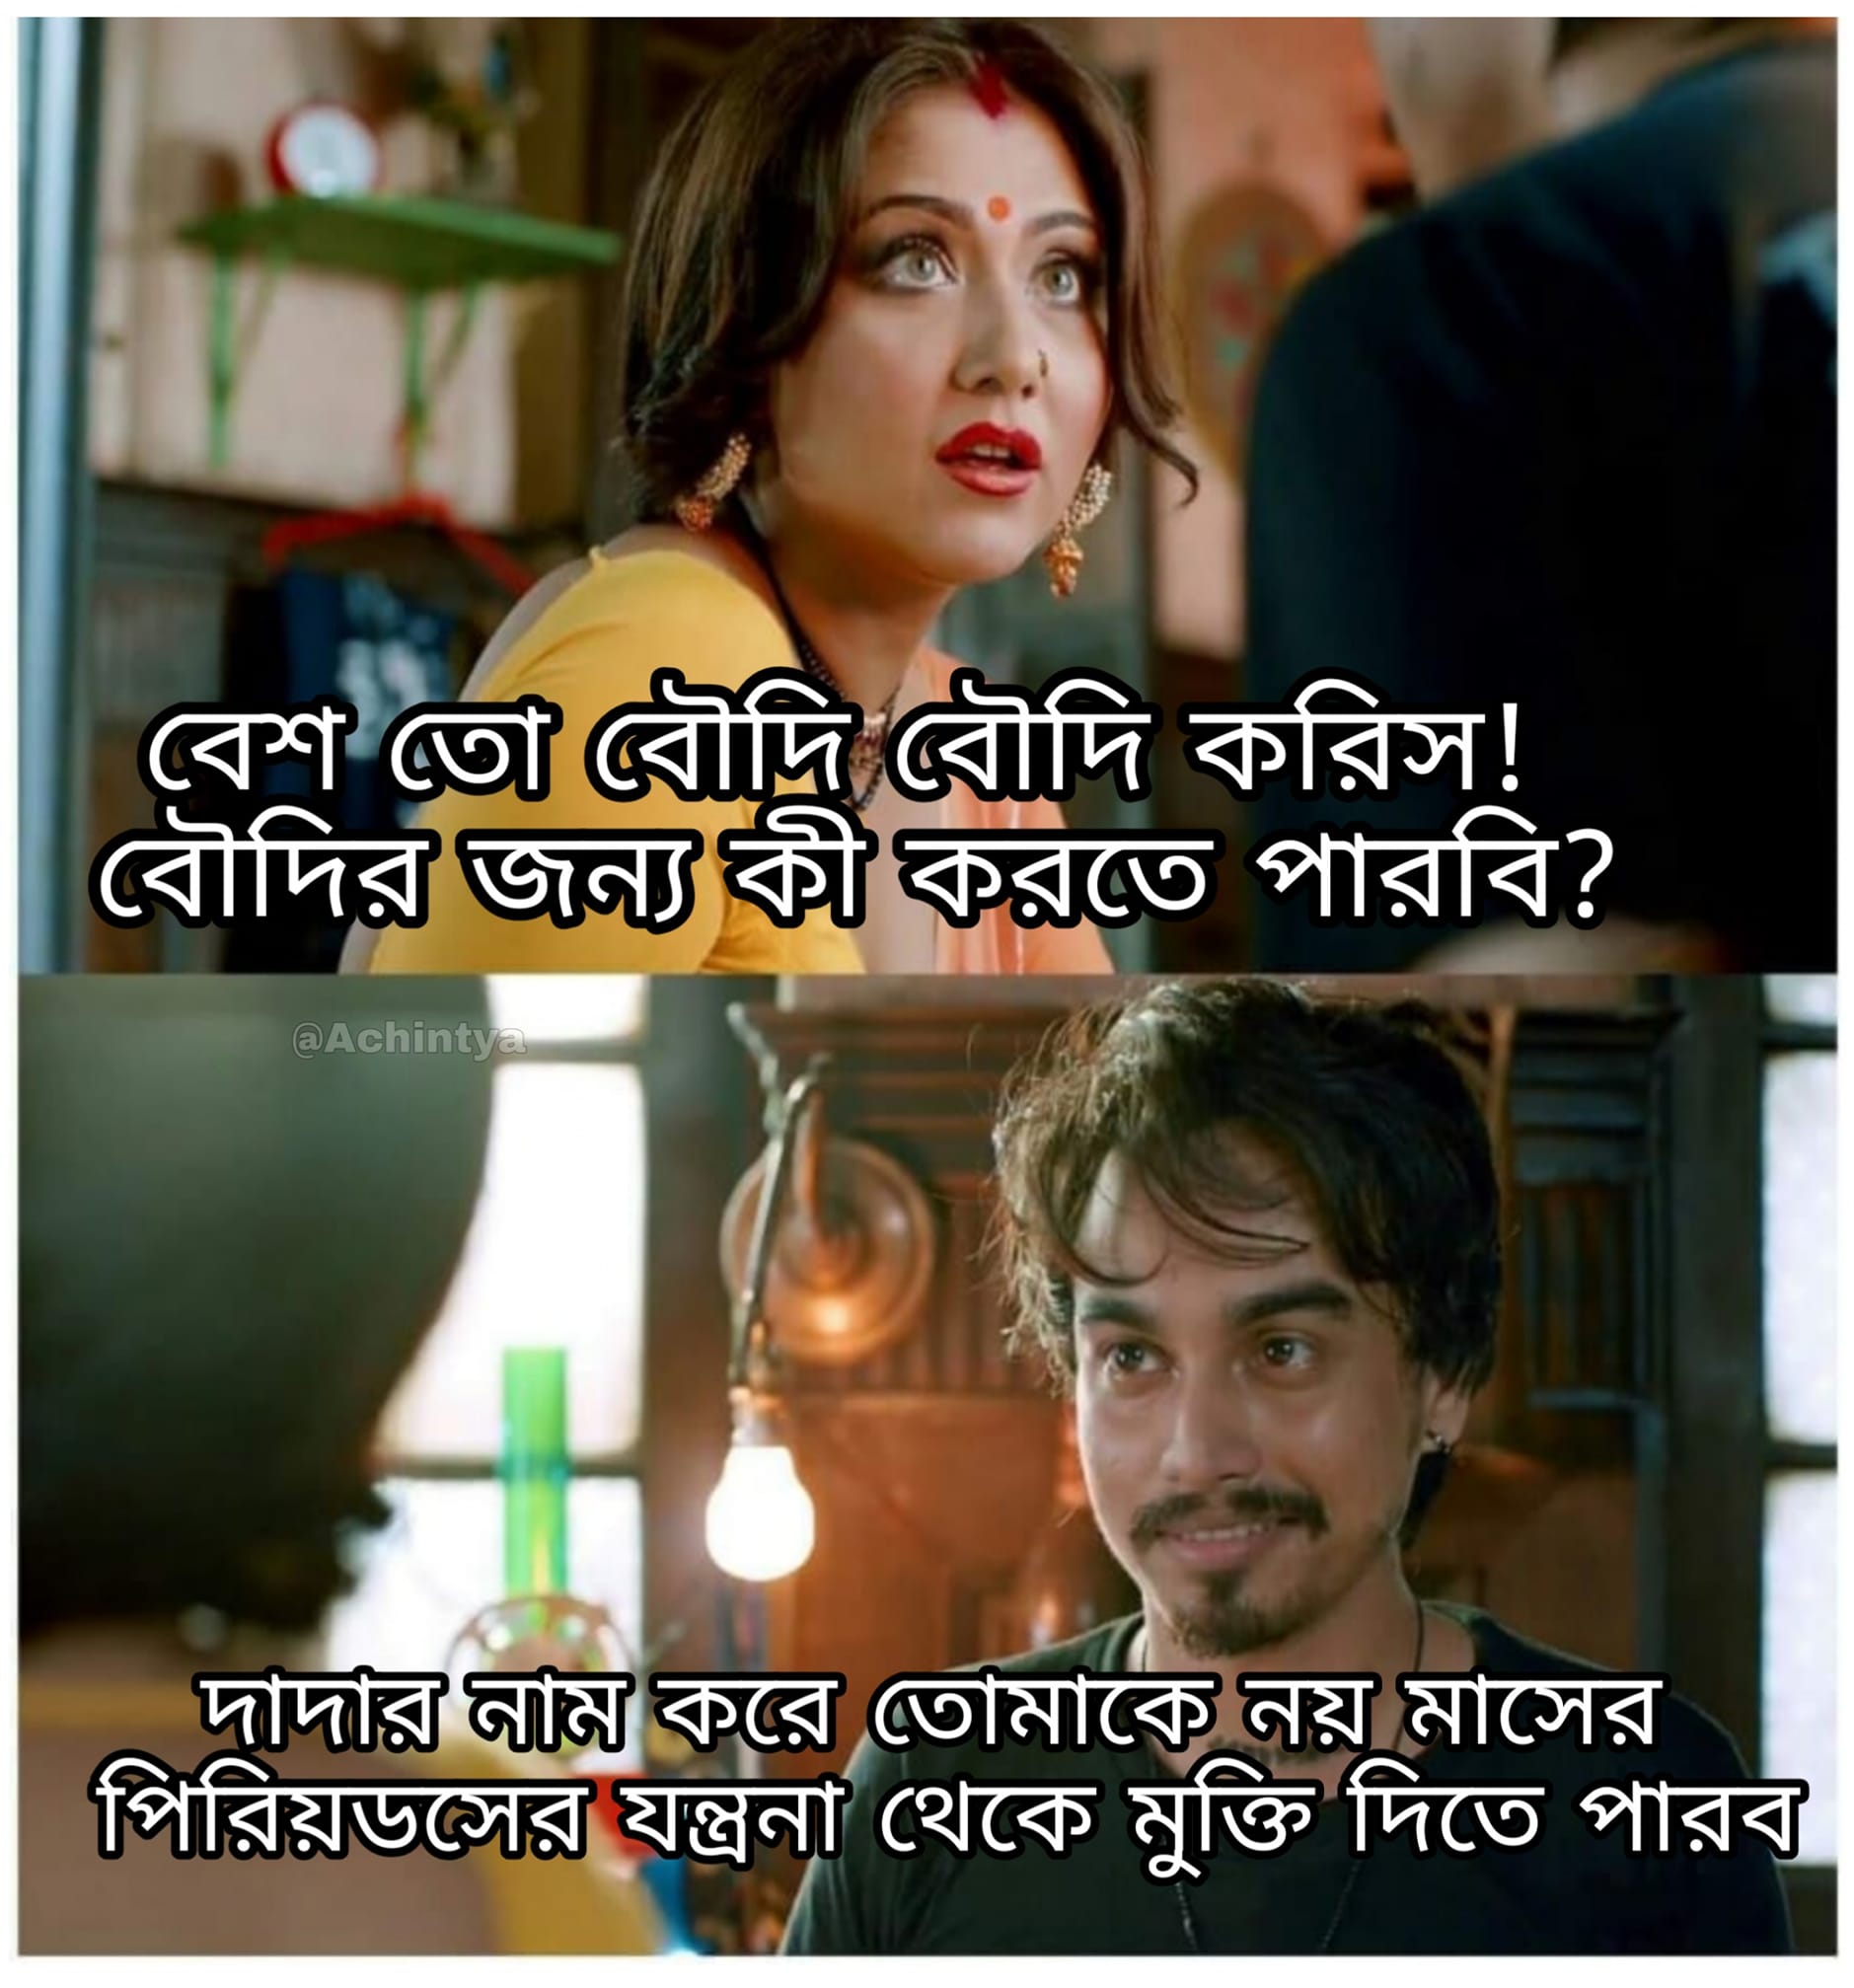
Caption: বেশ তো বৌদি বৌদি করিস !  বৌদির জন্য কী করতে পারবি ?    দাদার নাম করে তোমাকে নয় মাসের পিরিয়ডসের যন্ত্রনা থেকে মুক্তি দিতে পারব
Label: hate